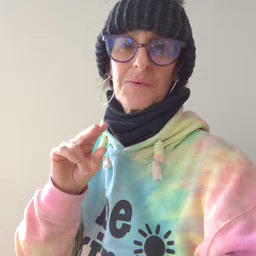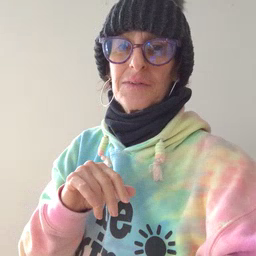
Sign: no